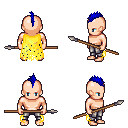
a pixel art fantasy rpg character, male body template, human, light skin, yellow tattered cape, metal pants, blue mohawk hairstyle, spear, four views (front, back, left, right), 2x2 character sprite sheet, small pixel art, hard edges, no anti-aliasing